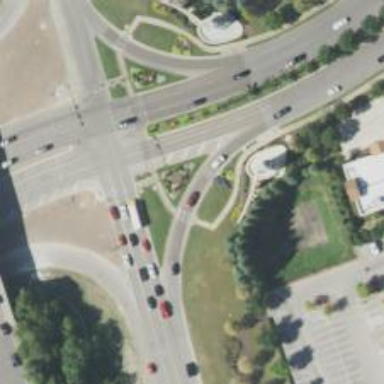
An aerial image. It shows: Secondary link road.